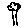
Label: tree